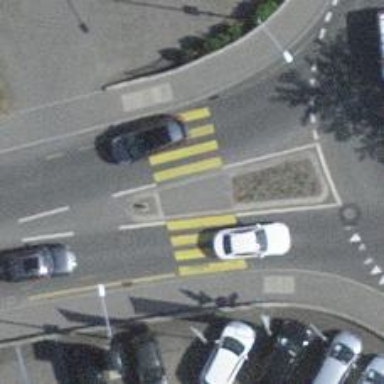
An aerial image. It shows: Footway located on traffic island.